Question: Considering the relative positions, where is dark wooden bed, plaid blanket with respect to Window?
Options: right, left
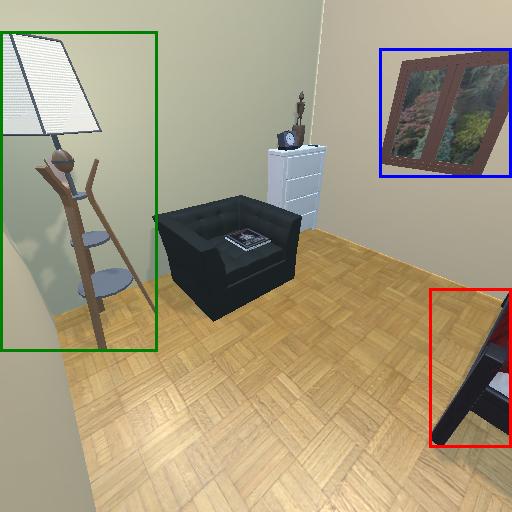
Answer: right